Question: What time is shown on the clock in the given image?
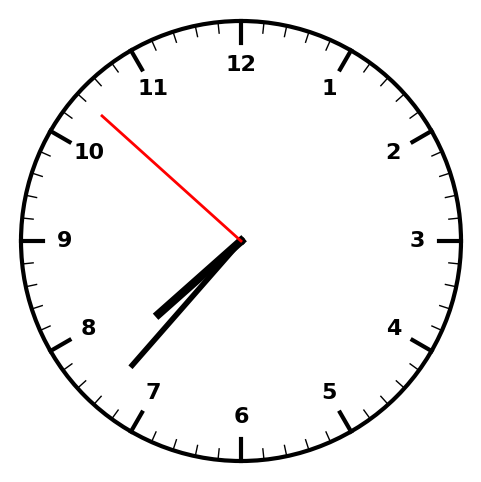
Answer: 07:36:52